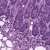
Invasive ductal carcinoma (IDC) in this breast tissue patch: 1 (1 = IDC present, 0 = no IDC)